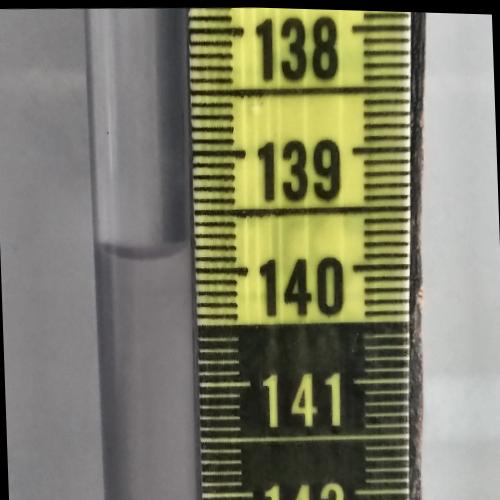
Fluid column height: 139.8 cm